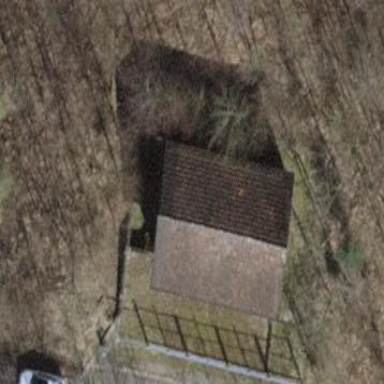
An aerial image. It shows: Pitched roof building.